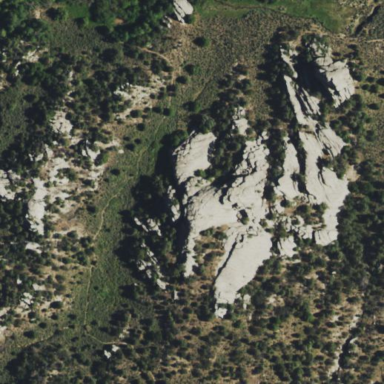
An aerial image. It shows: Landscape dominated by bare rock.